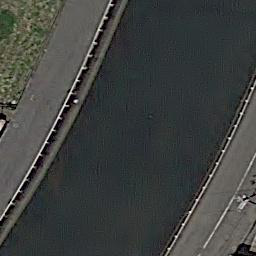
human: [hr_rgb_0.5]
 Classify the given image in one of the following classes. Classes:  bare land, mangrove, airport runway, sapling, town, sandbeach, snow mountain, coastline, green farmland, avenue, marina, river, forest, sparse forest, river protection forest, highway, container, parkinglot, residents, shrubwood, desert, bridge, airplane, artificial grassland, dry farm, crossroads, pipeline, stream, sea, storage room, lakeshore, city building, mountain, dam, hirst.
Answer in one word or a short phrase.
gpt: river